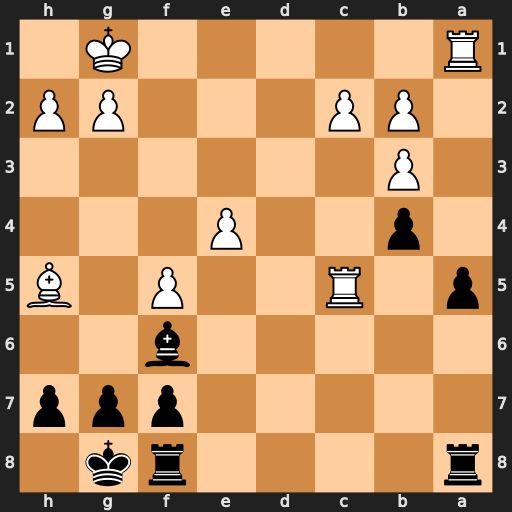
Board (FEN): r4rk1/5ppp/5b2/p1R2P1B/1p2P3/1P6/1PP3PP/R5K1
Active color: b
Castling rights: -
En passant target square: -
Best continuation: Bd4+ Kf1 Bxc5